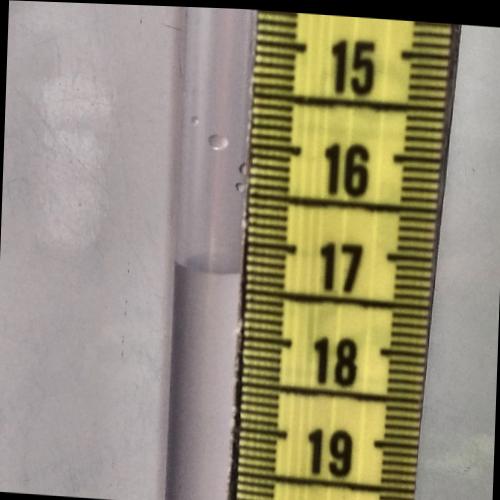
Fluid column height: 17.3 cm